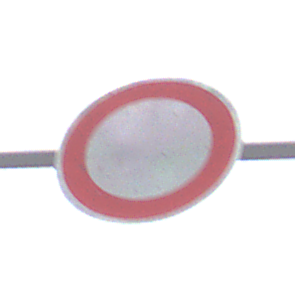
Verkehrszeichen: VerbotFahrzeugeAllerArt
Umgebung: Outdoor, Suburban
Tageszeit: Midday
Wetter: Overcast
Licht: Natural
Jahreszeit: NotSpecified
Kontrast: LowContrast